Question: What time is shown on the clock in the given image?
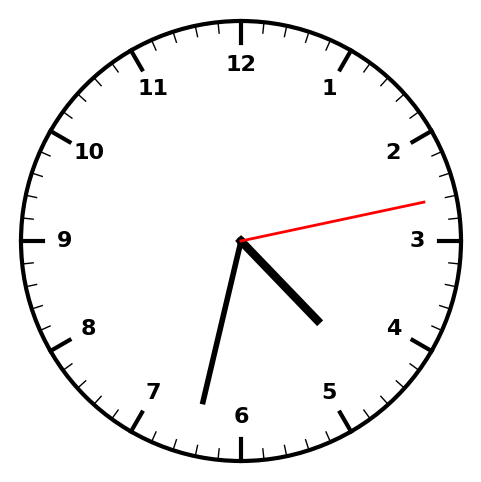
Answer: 04:32:13